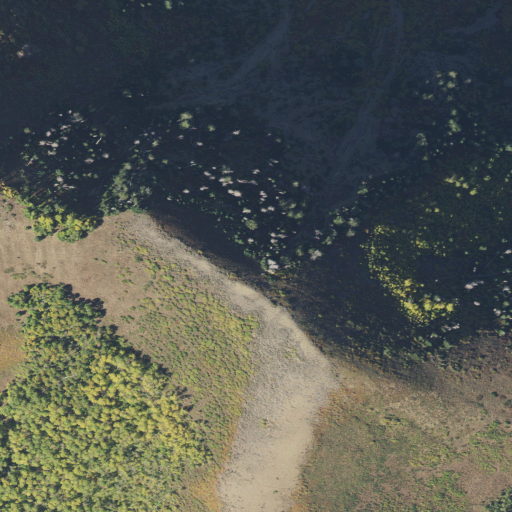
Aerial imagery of ridge(s) in Utah named Dry Diamond Ridge containing evergreen forest, shrub, and deciduous forest